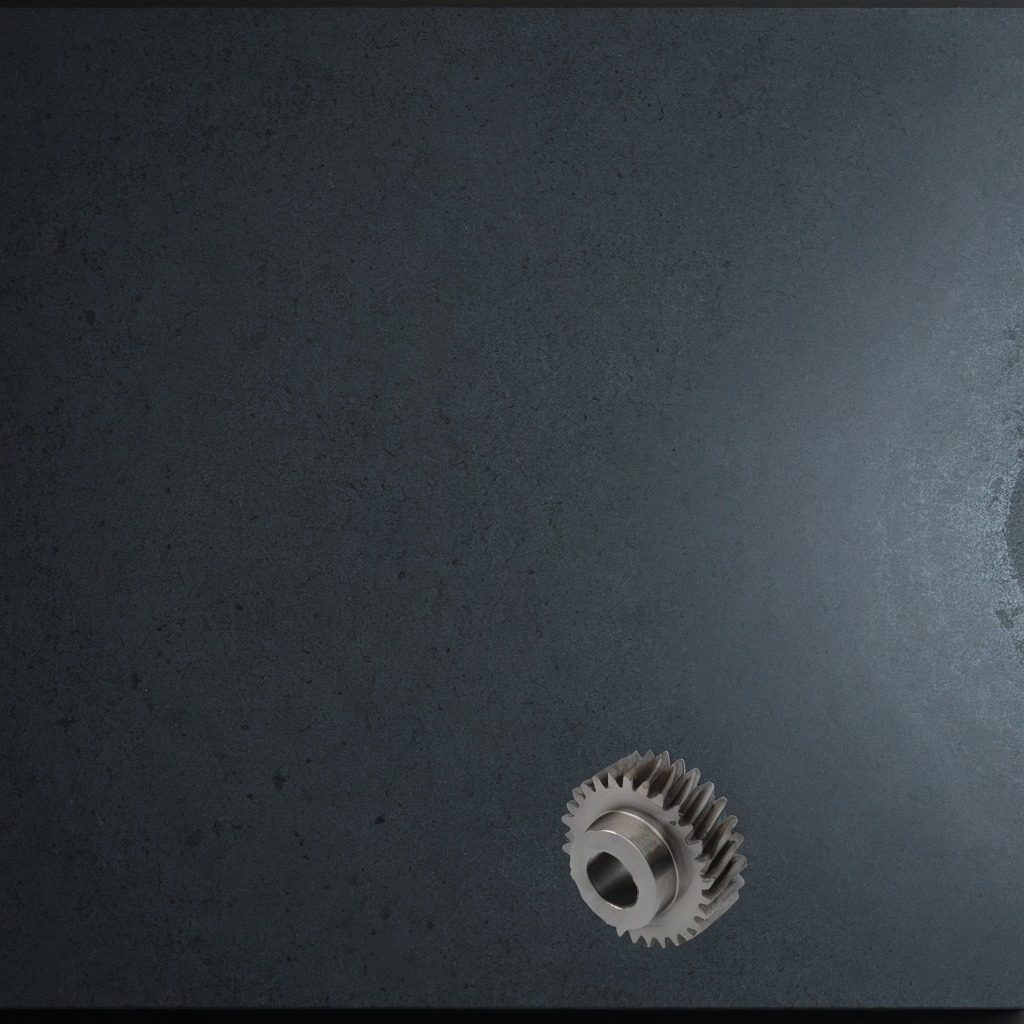
A steel gear with teeth is lying on a clean granite table inside a workshop at night.